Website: slack
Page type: payment
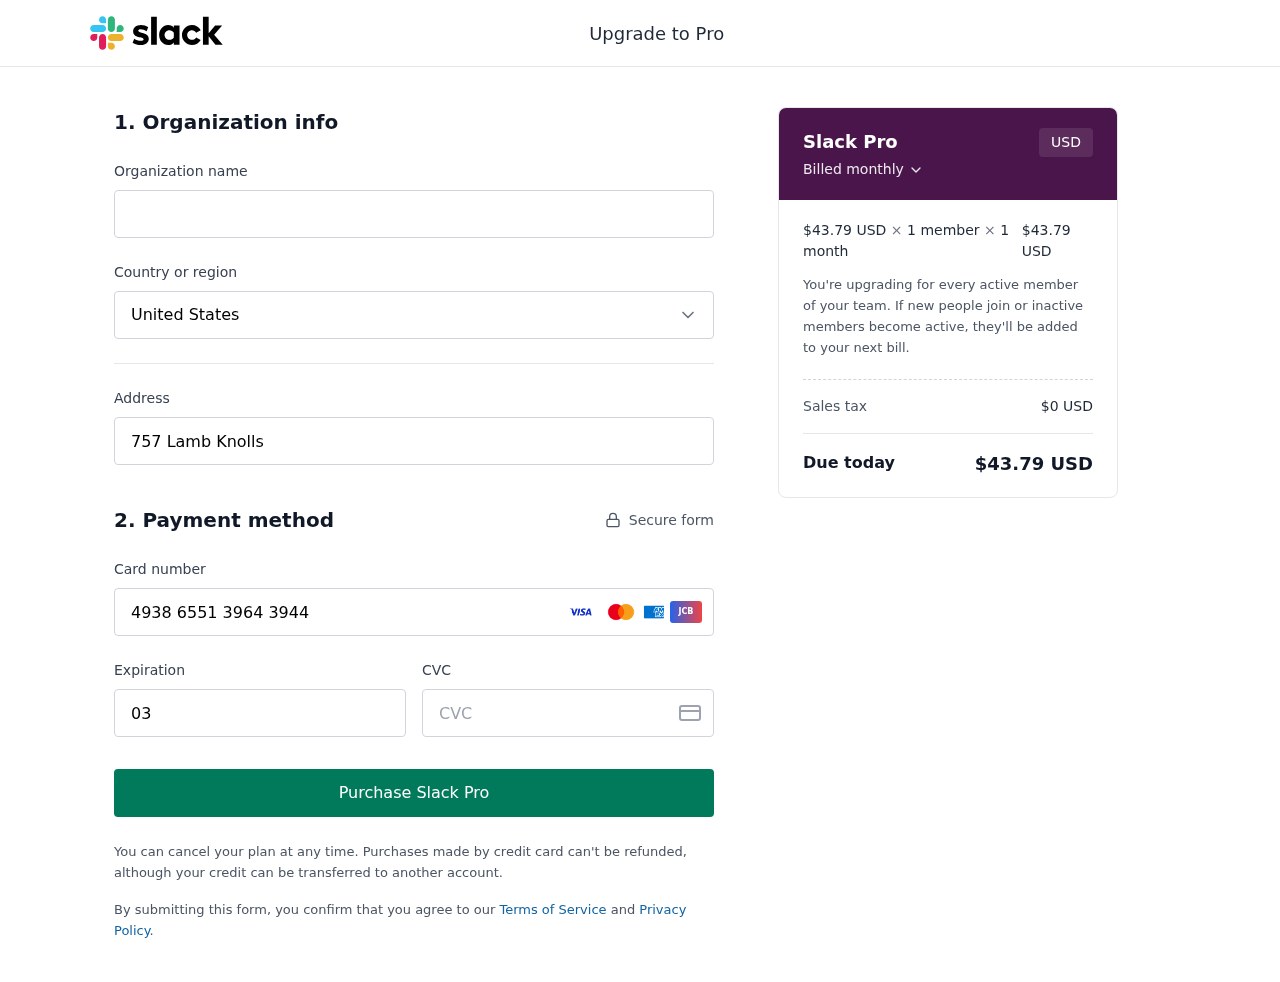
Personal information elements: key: PII_CARD_CVV
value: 653
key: PII_CARD_EXPIRY
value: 03/26
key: PII_CARD_NUMBER
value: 4938 6551 3964 3944
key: PII_COUNTRY
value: United States
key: PII_STREET
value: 757 Lamb Knolls
Product elements: key: PRODUCT1_PRICE
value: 43.79
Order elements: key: ORDER_SUBTOTAL
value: $43.79 USD
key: ORDER_TAX
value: $0 USD
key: ORDER_TOTAL
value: $43.79 USD